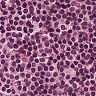
Metastatic tissue present: no